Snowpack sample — Buffalo Mountain, Silverthorne, Colorado, USA (1/25/25, 10:11 AM MST)
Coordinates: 39.6222, -106.1139
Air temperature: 22 °F
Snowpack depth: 110 cm
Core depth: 10 cm
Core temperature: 46.4 °F
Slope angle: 12°, slope face: 102°
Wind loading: high
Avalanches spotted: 0
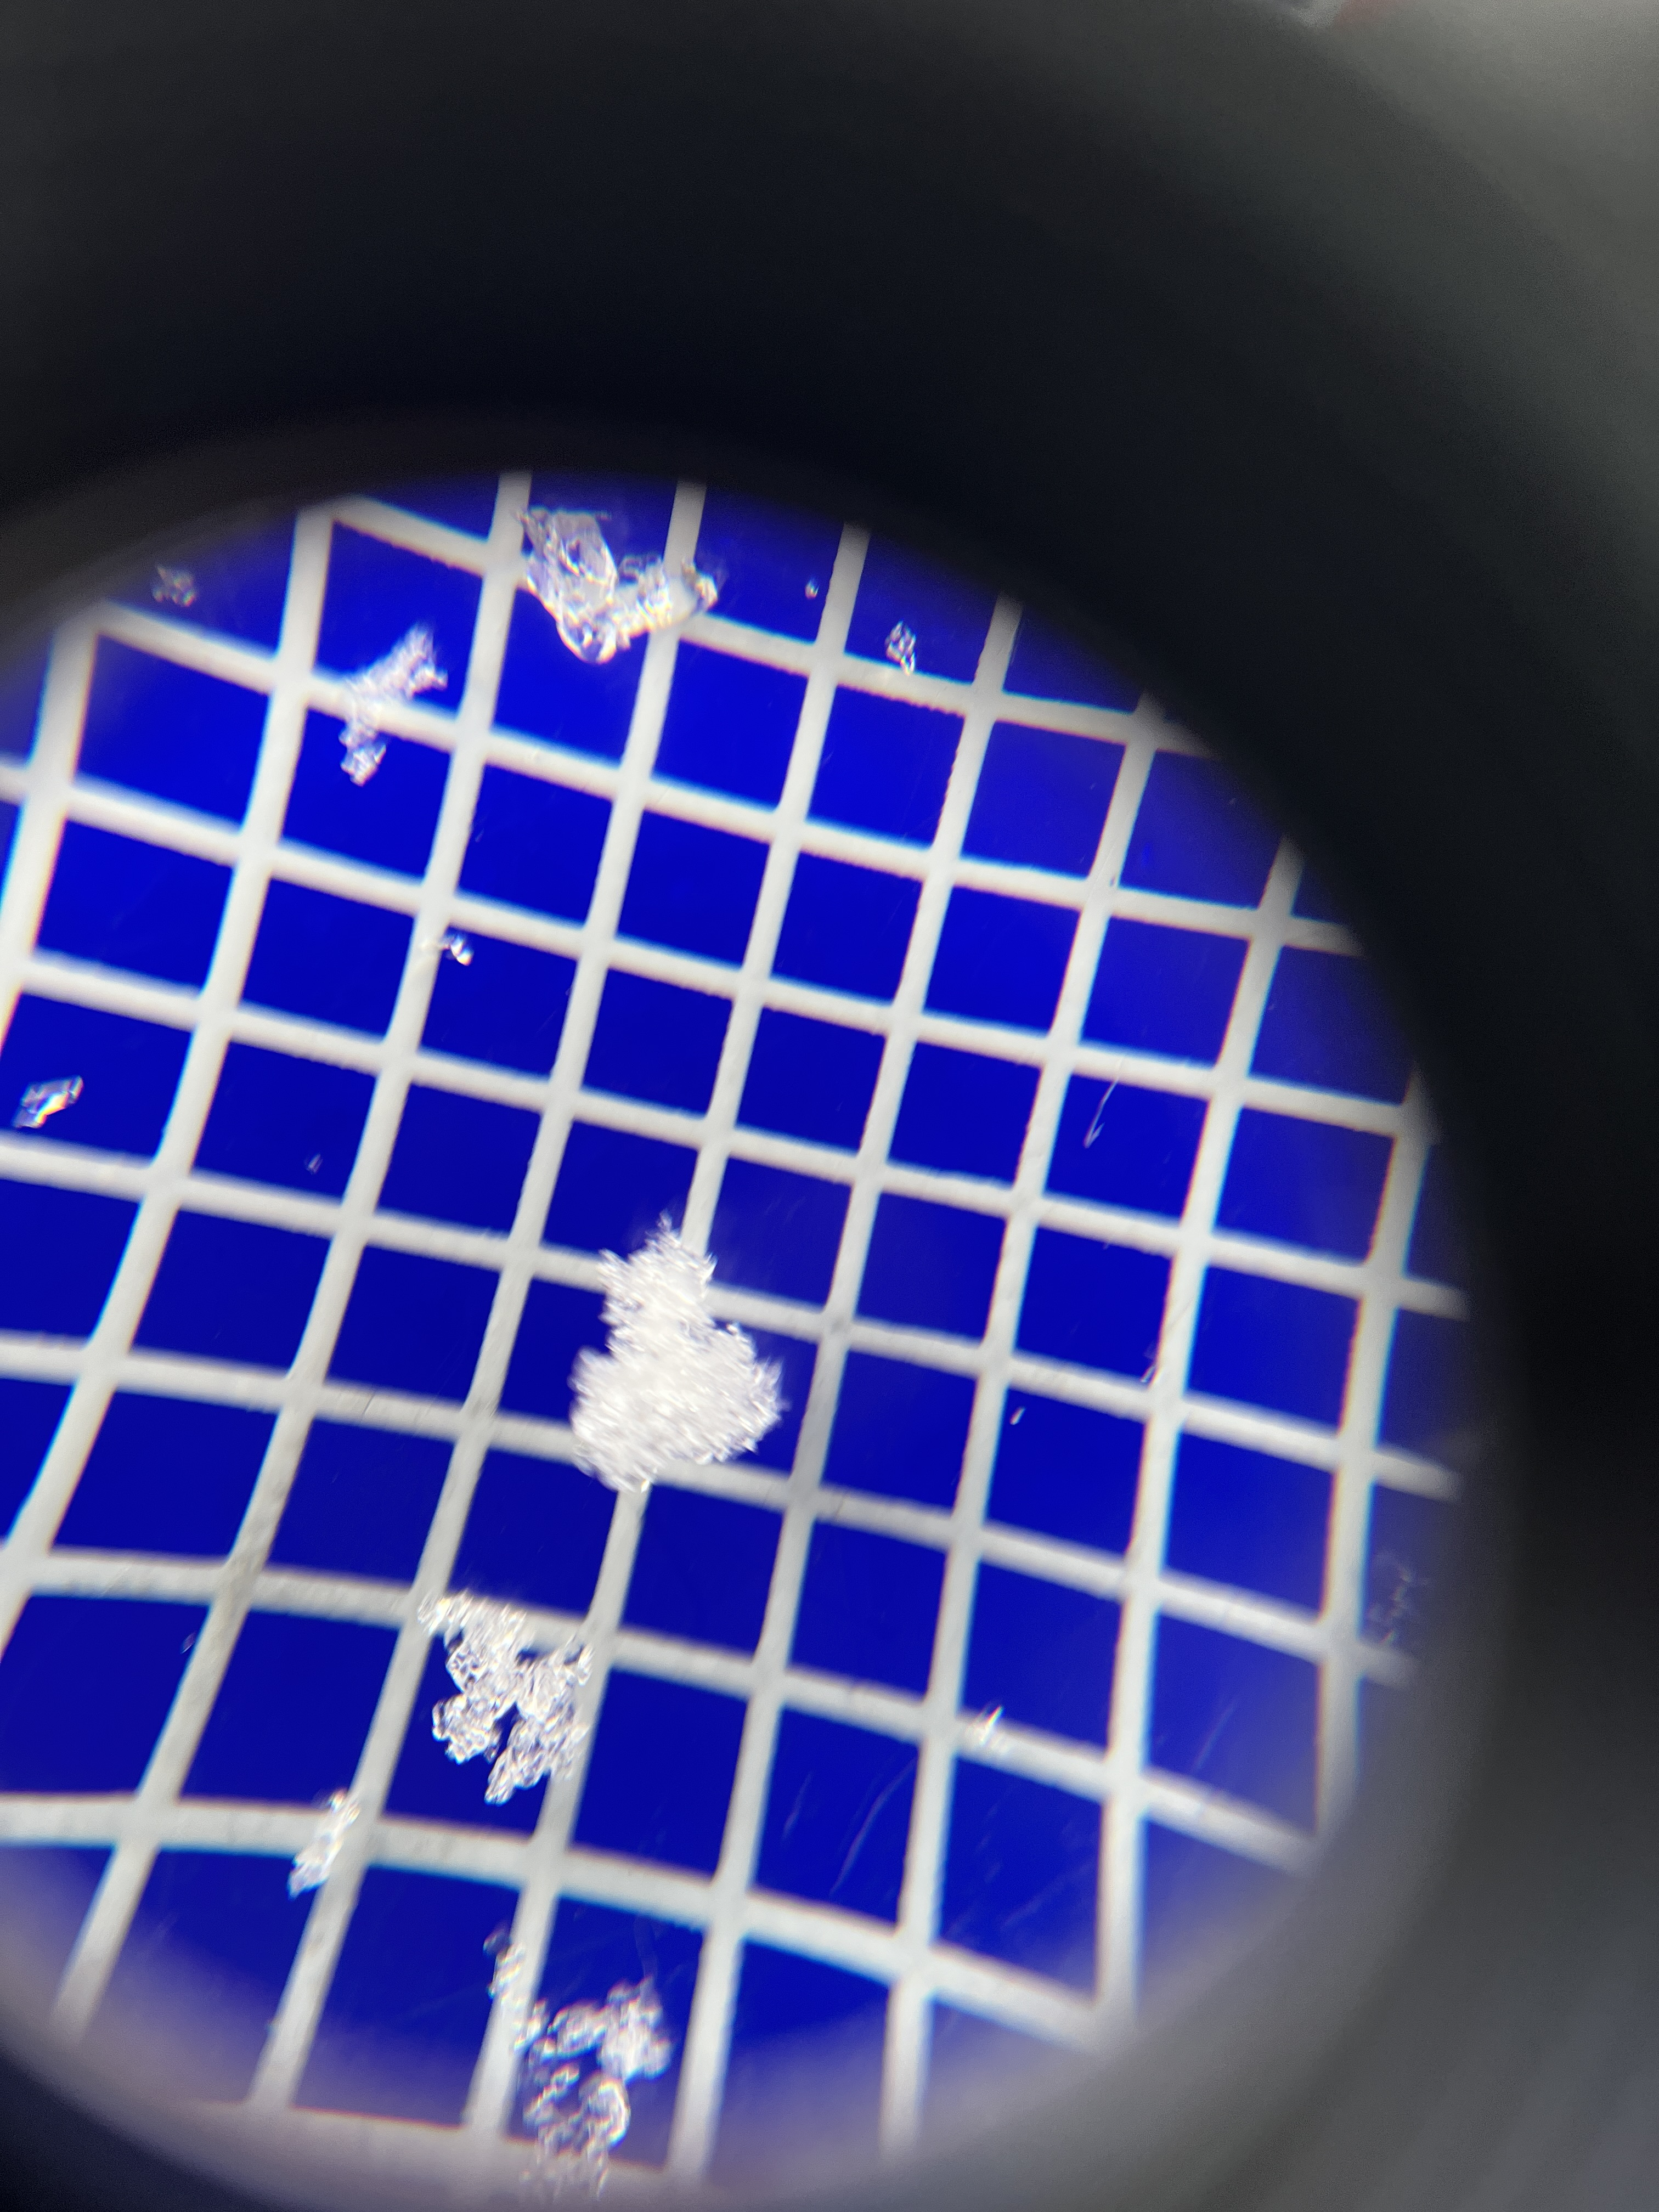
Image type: magnified_profile
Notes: No avalanches nearby, collected on the outskirts of a fire break 15 meters from the treeline, on way to Buffalo and Red Mountain